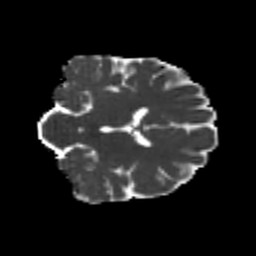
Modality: MD
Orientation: coronal
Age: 20
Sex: female
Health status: healthy
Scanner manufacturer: philips
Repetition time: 7.388 s
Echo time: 0.08599 s